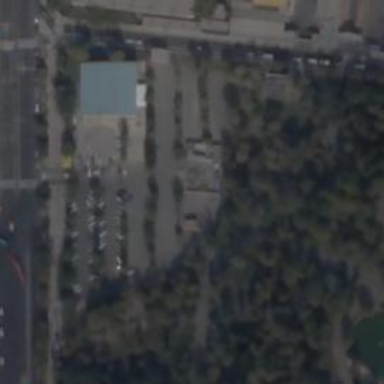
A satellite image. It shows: Parking area with surface.